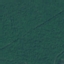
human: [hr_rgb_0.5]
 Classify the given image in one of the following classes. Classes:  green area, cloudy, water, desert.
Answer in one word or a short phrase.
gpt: green area